一年级 · 算术
小菲做了 20 个垃圾分类警示牌，壮壮做了 8 个垃圾分类警示牌。

（1）两个人一共做了多少个垃圾分类警示牌？（５分）

口答: 两个人一共做了个垃圾分类警示牌。

（2）红旗小学一共有 24 个班, 每个班粘贴一块警示牌, 他们做的警示牌够吗? (2 分)

口答: 他们做的警示牌。(填 “够”或 “不够”)
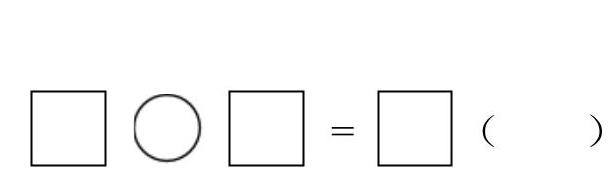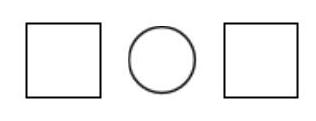
答案: 详解(1) $20+8=28$ (个) $\cdots \cdots \cdots \cdots \cdot 4$ 分【列式 2 分, 结果 2.5 分】 $28 \cdots \cdots \cdots \cdots 0.5$ 分

(2) $24<28$ 或 $28>24 \cdots \cdots \cdots \cdots 1$ 分够 $\cdots \cdots \cdots \cdots 1$ 分